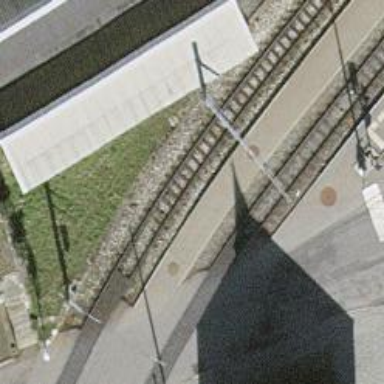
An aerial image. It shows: Narrow-gauge railway with single track. The railway is electrified with contact line.